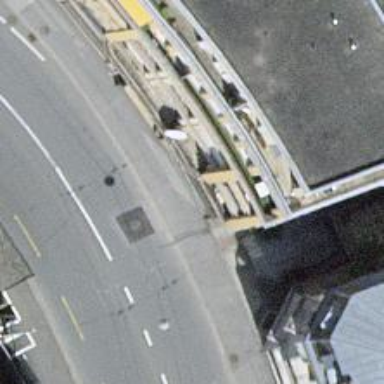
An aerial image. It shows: Restaurant.